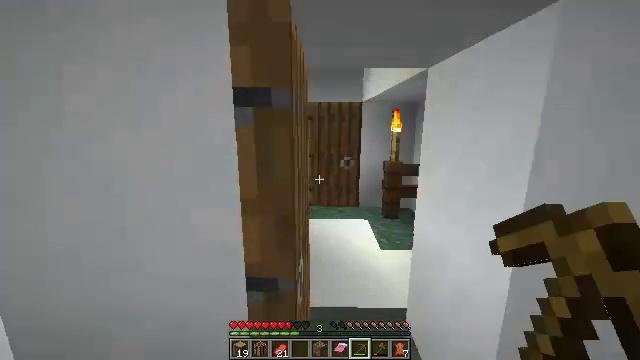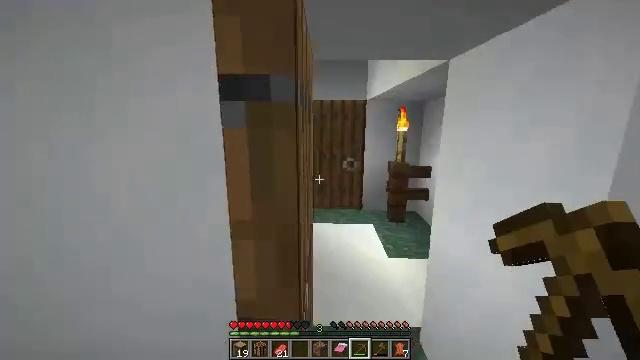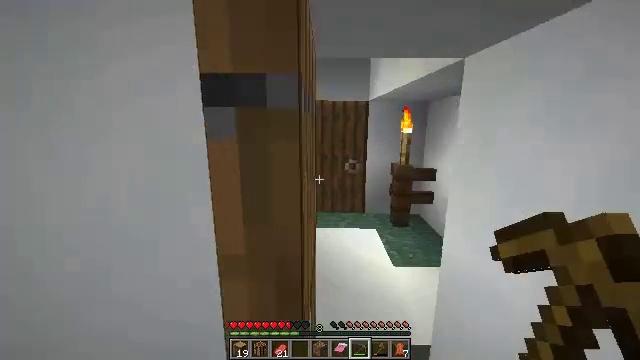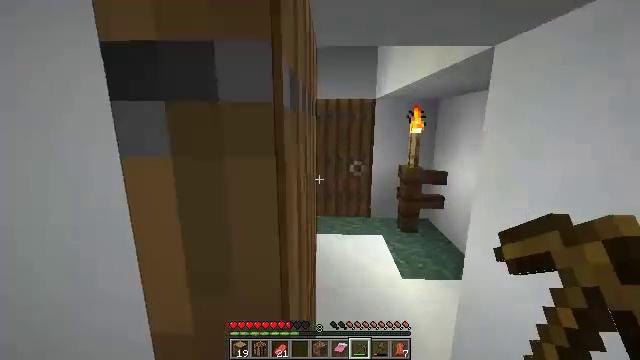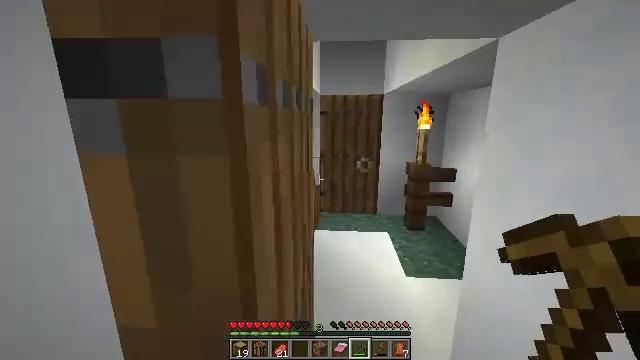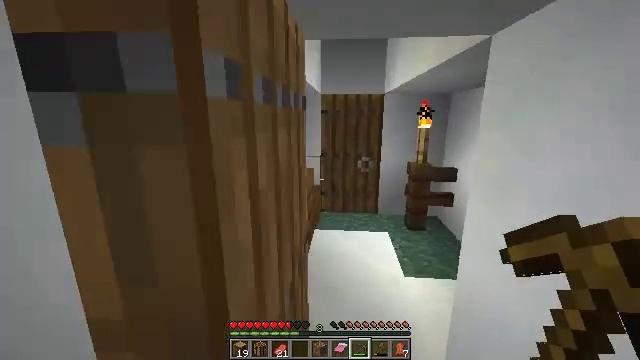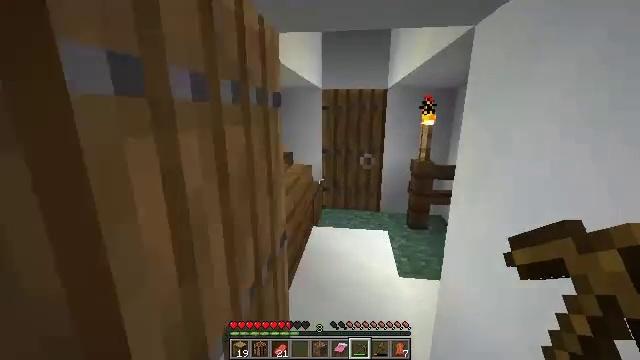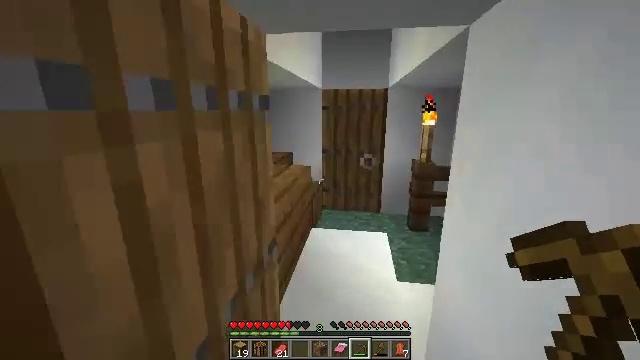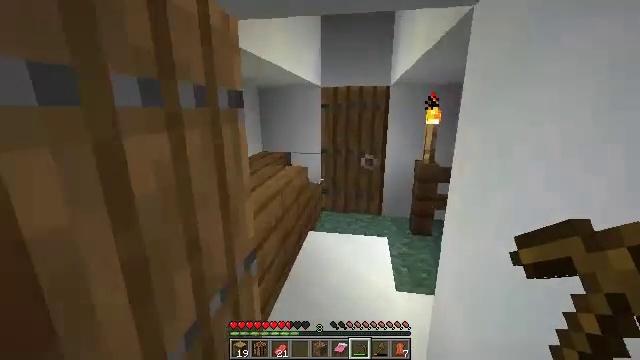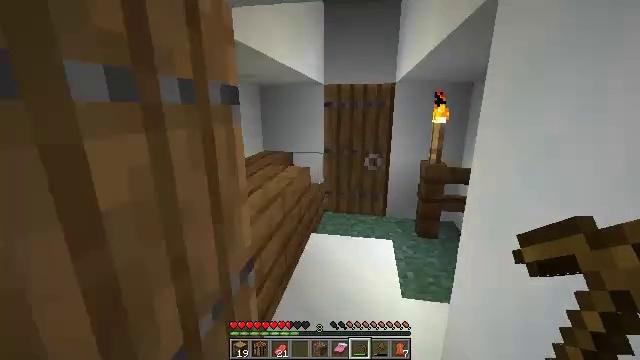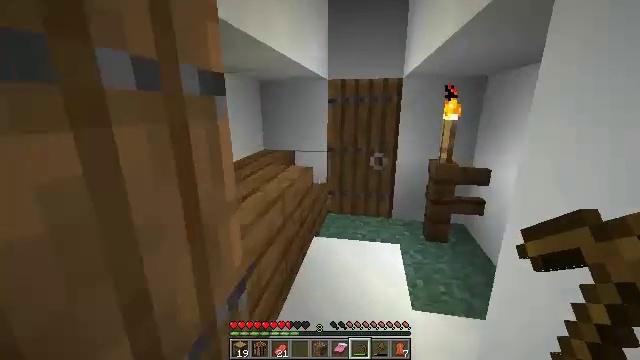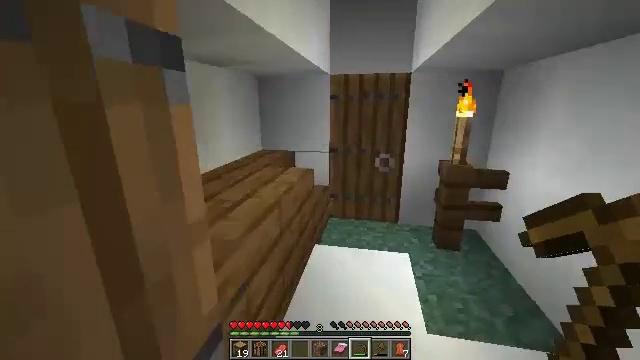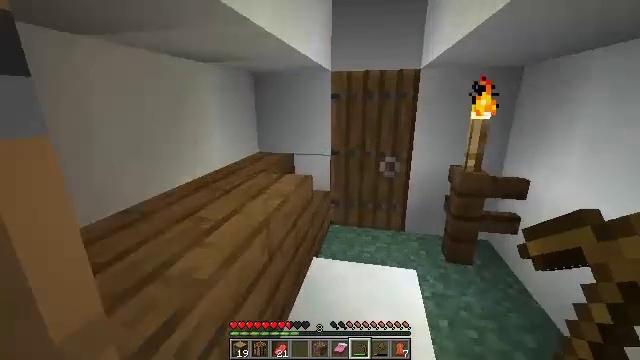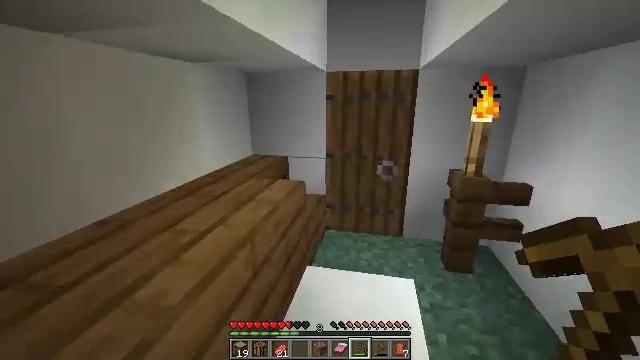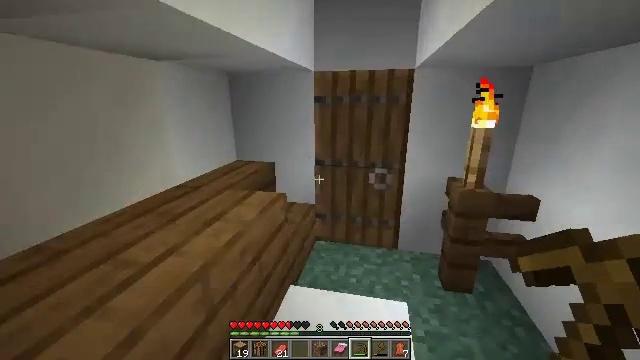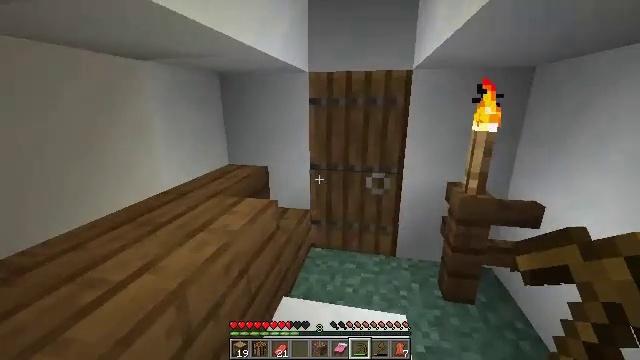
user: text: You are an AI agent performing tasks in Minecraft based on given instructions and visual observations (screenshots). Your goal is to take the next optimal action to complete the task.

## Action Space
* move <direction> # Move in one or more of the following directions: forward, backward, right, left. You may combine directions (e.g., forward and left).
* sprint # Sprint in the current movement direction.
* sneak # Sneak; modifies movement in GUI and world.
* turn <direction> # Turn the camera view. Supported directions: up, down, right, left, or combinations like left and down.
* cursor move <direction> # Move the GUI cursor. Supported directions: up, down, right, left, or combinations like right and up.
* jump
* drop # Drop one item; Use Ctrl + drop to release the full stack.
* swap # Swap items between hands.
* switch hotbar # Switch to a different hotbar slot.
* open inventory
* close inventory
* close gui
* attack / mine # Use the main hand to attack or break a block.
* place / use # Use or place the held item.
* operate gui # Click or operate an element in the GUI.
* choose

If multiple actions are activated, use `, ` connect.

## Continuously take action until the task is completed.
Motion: motion action
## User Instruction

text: Left-click on the smoker to mine it.
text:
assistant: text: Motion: move forward
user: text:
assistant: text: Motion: move forward
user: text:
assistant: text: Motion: move forward and move right, turn left
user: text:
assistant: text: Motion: move forward and move right, turn left
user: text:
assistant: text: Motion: move forward and move right
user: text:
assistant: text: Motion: move forward and move right, turn left
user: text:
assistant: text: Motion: move forward and move right
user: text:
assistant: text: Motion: move forward, turn left
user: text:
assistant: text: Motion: move forward
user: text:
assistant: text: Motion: move forward
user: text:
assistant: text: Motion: move forward
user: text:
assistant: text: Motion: move forward and move right
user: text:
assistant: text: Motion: move forward and move right
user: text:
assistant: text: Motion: move forward and move right
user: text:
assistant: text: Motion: no_op
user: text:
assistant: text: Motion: turn right and up
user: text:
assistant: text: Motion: no_op
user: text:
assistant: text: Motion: use / place
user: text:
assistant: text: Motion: use / place
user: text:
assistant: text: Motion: use / place
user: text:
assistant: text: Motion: no_op
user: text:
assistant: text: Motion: move back
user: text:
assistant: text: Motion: move back, turn right and up
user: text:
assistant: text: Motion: move back, turn right and up
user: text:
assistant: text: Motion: move back
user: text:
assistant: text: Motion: move back
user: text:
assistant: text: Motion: move back
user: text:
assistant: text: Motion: move back
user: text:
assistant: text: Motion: move back, turn left
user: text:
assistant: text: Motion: move back, turn left